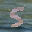
Label: 5